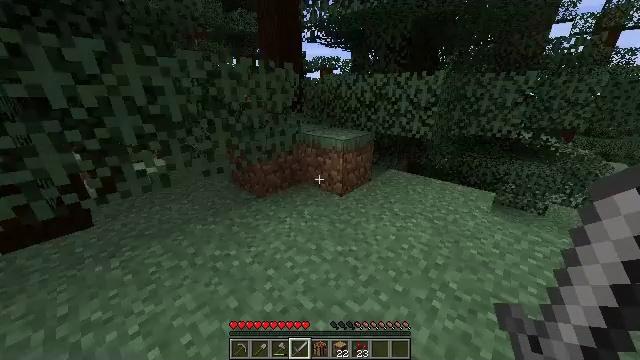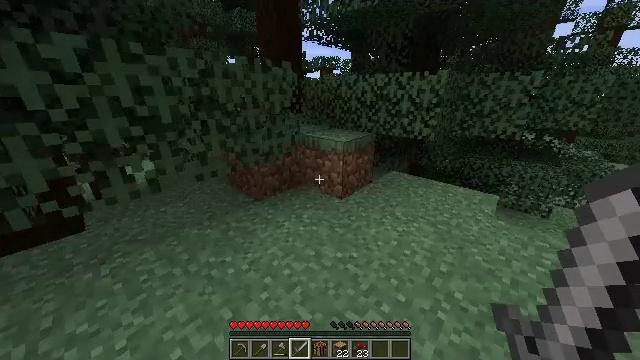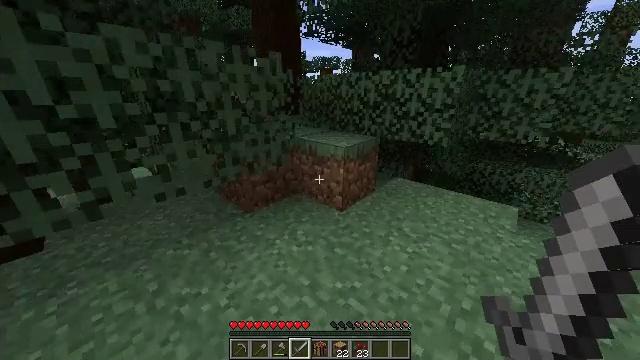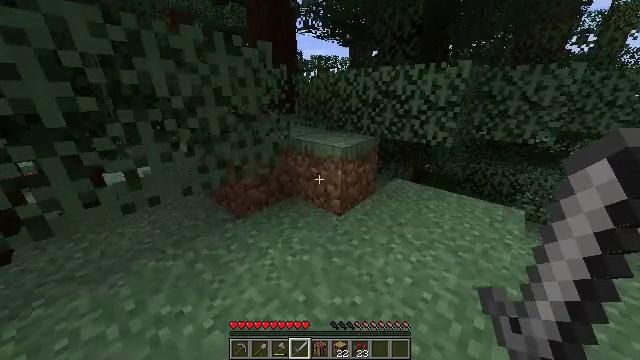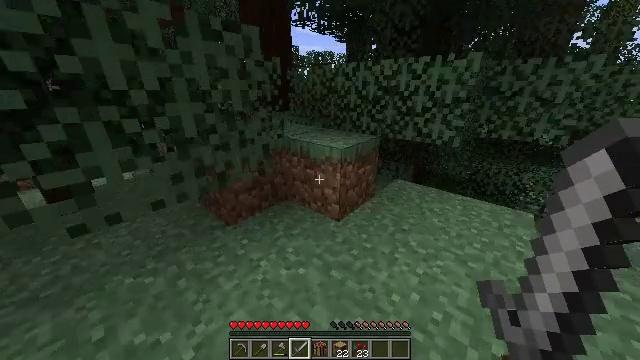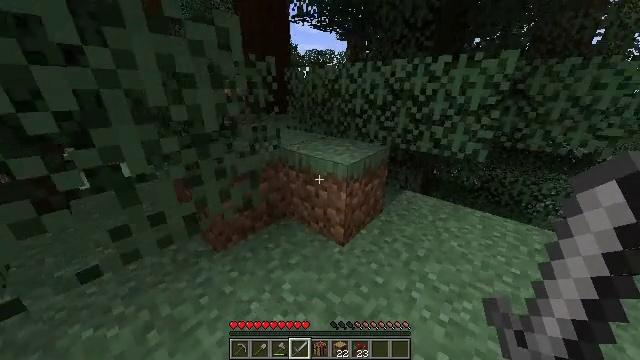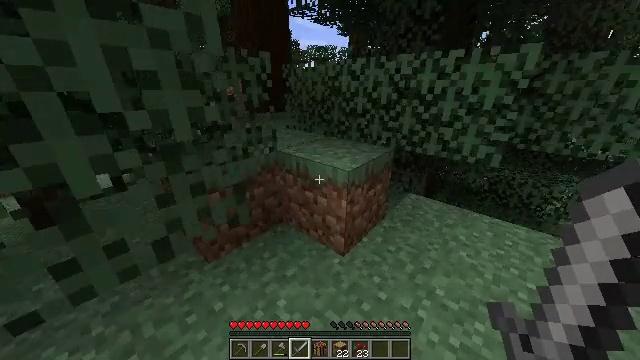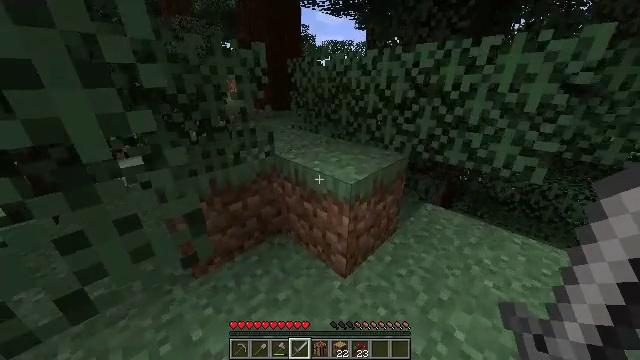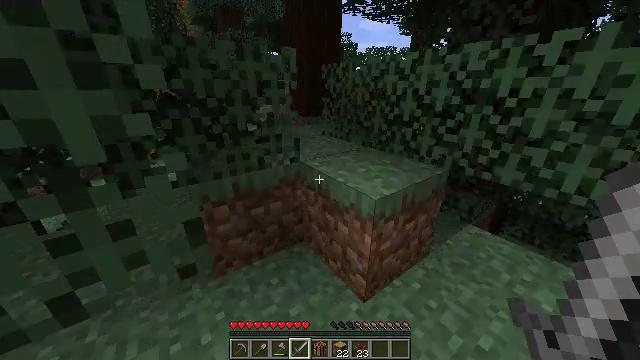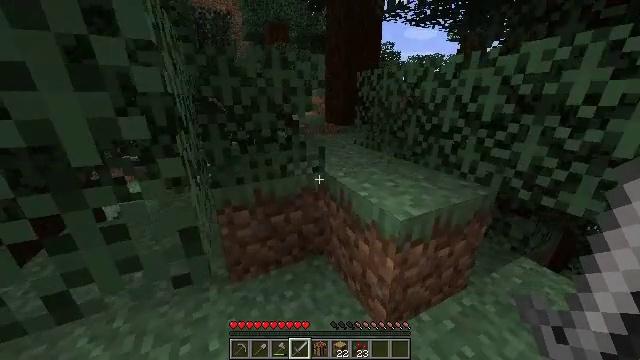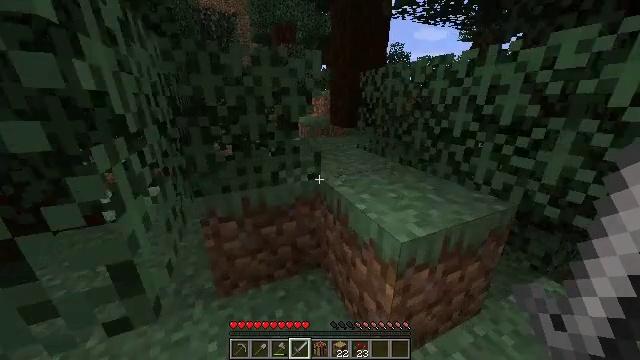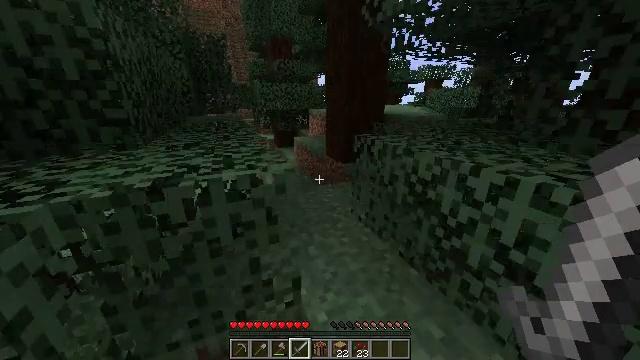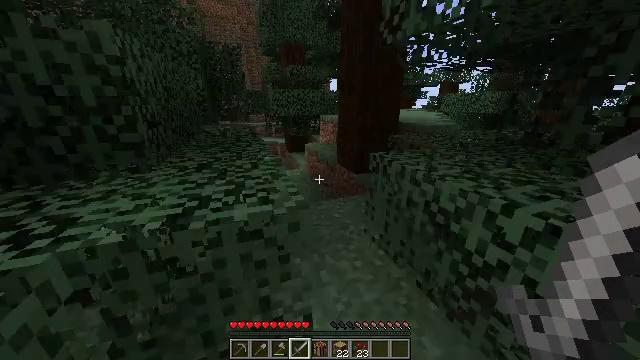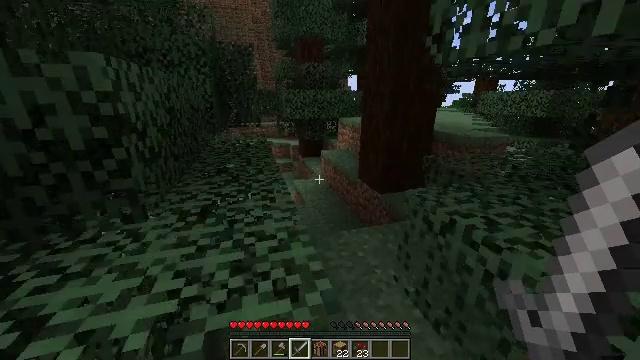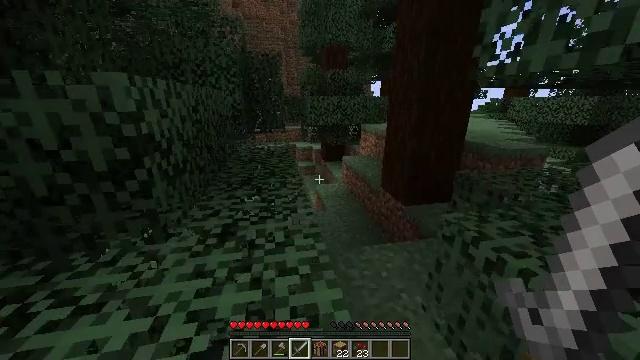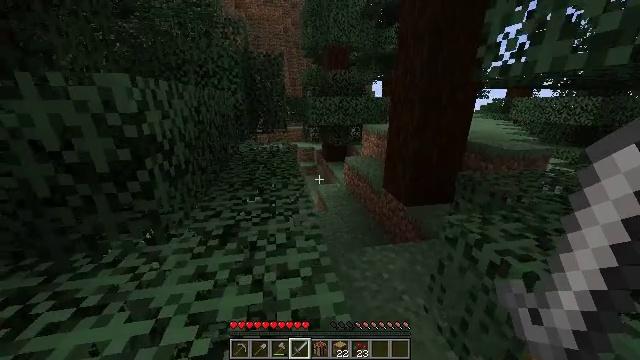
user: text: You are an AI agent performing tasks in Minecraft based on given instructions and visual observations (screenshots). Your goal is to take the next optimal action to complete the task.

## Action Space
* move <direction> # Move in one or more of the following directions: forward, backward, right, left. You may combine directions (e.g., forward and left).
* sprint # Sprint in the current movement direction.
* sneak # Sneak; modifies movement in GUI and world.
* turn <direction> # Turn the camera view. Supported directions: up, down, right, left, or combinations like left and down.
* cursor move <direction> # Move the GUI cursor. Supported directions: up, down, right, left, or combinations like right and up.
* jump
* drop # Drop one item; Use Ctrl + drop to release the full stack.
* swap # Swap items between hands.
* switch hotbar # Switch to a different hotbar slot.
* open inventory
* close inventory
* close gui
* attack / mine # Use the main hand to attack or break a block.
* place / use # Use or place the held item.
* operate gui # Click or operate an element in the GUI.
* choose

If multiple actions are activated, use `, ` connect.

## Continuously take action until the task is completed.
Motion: motion action
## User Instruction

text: Break the blue bed to move it.
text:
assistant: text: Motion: move forward, sprint
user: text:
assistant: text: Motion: move forward, sprint
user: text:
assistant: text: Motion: move forward, sprint
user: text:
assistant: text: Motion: move forward, sprint
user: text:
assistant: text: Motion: move forward, sprint
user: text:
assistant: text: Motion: move forward and move right, sprint
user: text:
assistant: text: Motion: move forward and move right, sprint, turn left
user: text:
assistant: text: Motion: move forward and move right, sprint, turn left and up
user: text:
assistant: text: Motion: move forward, sprint, turn left and up
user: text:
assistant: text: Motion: move forward, sprint, turn left, jump
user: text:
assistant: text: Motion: move forward, sprint, jump
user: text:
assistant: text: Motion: move forward, sprint, turn left, jump
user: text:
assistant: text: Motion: move forward, sprint, turn left, jump
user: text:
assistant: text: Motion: move forward, sprint, turn left
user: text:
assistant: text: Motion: move forward, sprint
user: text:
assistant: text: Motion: move forward, sprint
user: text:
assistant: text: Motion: move forward, sprint
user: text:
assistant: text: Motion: move forward, sprint
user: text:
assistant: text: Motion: move forward, sprint
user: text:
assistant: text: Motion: move forward, sprint
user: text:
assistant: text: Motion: move forward, sprint
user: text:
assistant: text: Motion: move forward, sprint, turn down
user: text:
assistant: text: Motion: move forward and move right, sprint, turn right and down
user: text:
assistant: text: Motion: move forward and move right, sprint, turn right
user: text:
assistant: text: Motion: move forward and move right, sprint, turn right
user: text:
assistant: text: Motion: move forward and move right, sprint
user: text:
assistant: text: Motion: move forward and move right, sprint
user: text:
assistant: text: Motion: move forward and move right, sprint
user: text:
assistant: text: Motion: move forward, sprint
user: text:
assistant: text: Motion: move forward, sprint